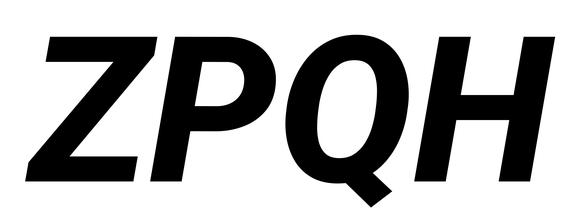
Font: Roboto-Italic_ExtraBold_Italic